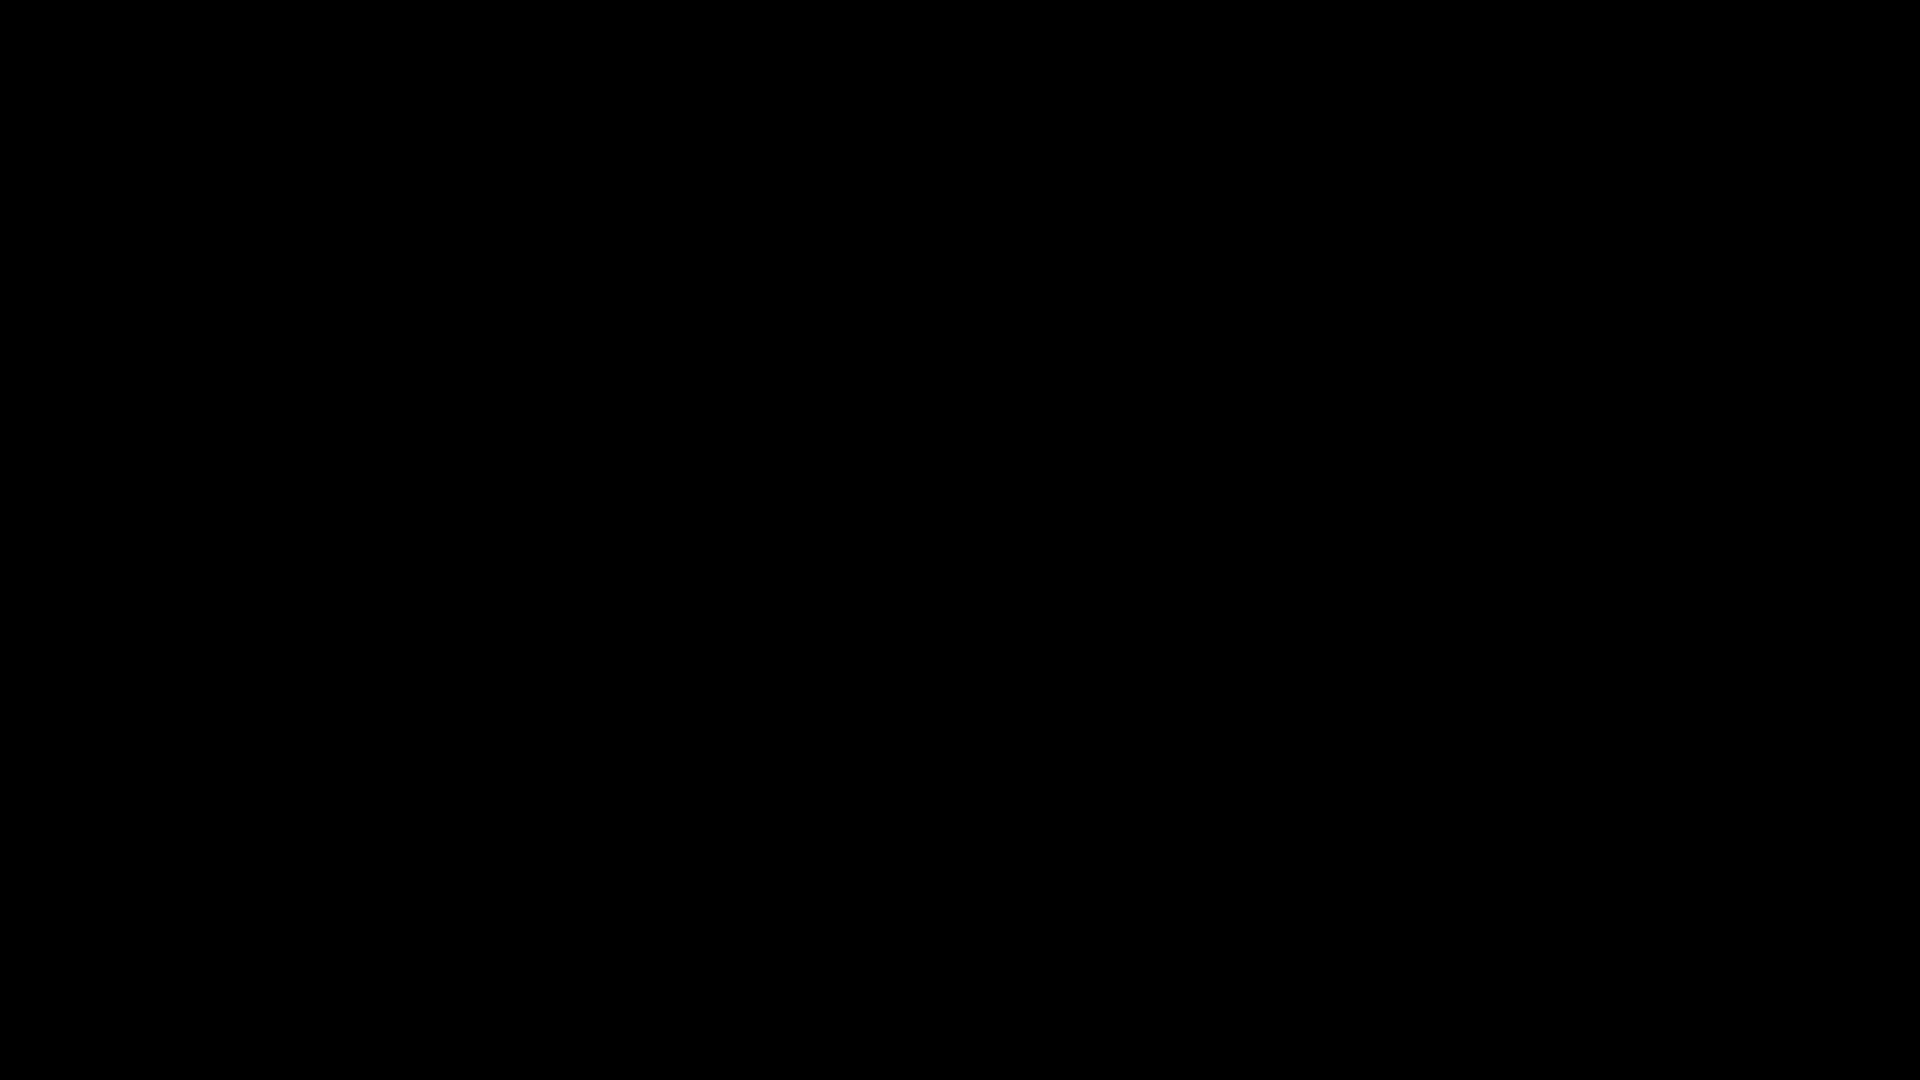
Neutron Stars Rip Each Other Apart to Form Black Hole Neutron Stars Rip Each Other Apart to Form Black Hole